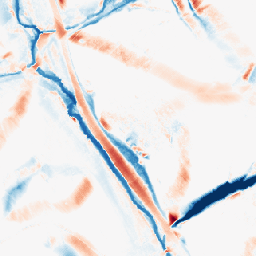
Category: morphological
Decomposition family: morphological_diamond
Decomposition parameters: operation: average
radius: 15
Upsampling method: area
Upsampling parameters: scale: 8
Upsampling scale: 8